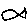
Label: fish